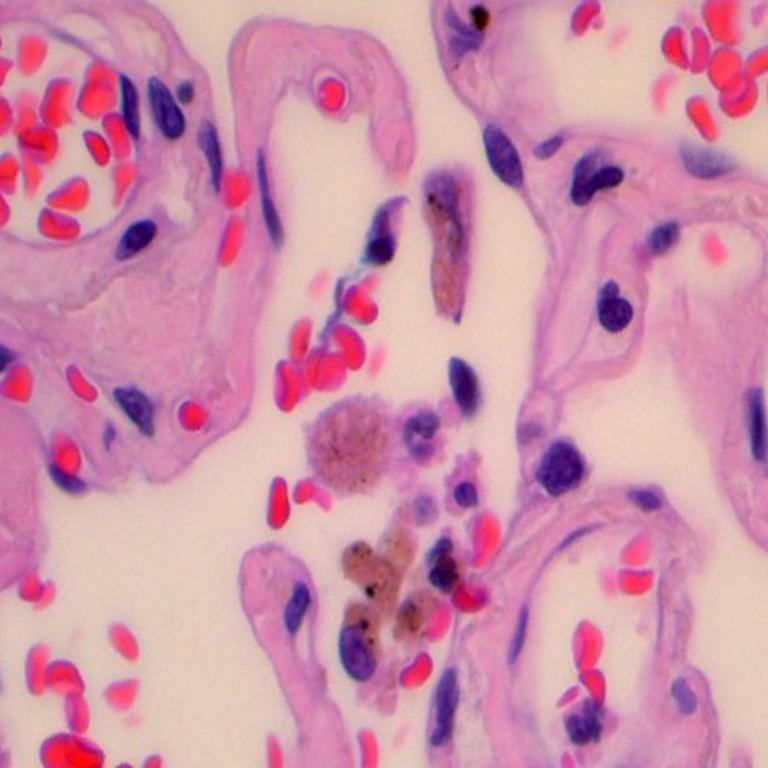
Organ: lung
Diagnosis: benign